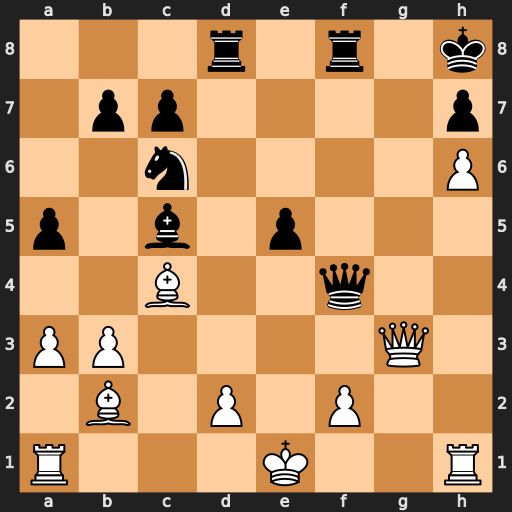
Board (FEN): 3r1r1k/1pp4p/2n4P/p1b1p3/2B2q2/PP4Q1/1B1P1P2/R3K2R
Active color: w
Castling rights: KQ
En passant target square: -
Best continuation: Qg7#